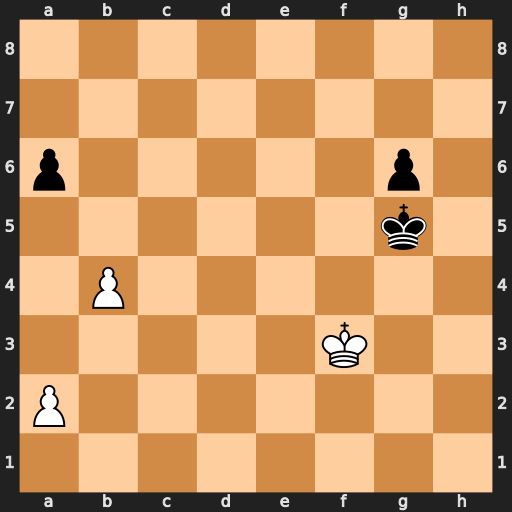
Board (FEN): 8/8/p5p1/6k1/1P6/5K2/P7/8
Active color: w
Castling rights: -
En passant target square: -
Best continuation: a4 Kf5 b5 axb5 a5